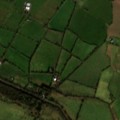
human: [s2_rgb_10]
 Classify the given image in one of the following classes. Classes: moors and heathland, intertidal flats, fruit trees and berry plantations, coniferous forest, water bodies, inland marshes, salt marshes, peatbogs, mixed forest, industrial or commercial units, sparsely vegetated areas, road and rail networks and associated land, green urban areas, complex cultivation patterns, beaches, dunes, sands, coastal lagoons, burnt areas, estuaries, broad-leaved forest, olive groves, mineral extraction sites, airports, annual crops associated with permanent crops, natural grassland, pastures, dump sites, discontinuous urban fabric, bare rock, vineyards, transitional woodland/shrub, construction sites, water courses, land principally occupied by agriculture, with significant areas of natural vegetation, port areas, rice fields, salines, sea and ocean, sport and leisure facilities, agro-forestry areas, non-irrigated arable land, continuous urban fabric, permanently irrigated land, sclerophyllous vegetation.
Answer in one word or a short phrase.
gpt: non-irrigated arable land, pastures